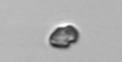
Label: Heterocapsa_rotundata